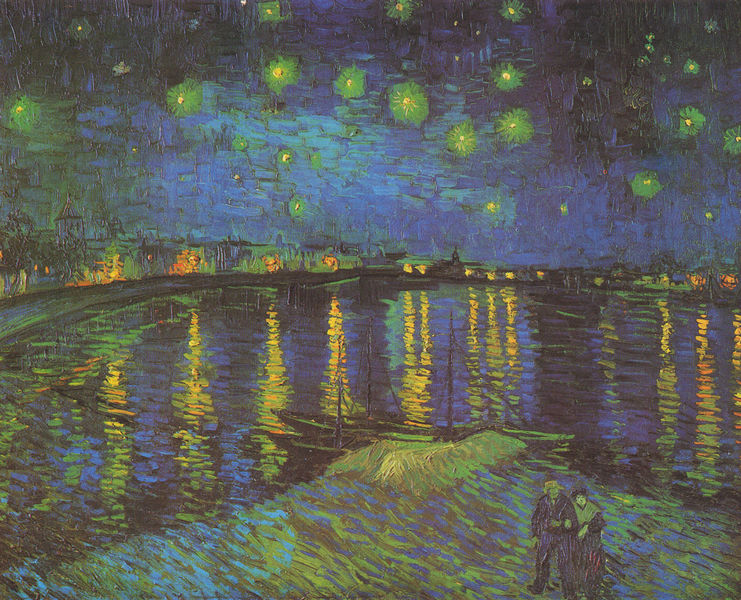
Titel: Sternennacht über der Rhône
Künstler: Vincent van Gogh
Standort: Paris
Institution: Musée d'Orsay
Schlagwörter: blau, dunkel, gemälde, himmel, mann, meer, schatten, wasser, weiß, aquarell, fluss, frauen, gelb, grün, impressionismus, kirchturm, landschaft, menschen, see, stadt, ufer, abend, fenster, frankreich, frau, hell, lampen, laterne, licht, lichter, männer, nacht, orange, paris, schwarz, türkis, haus, rot, tuch, rock, alt, mensch, spiegel, öl, horizont, häuser, spiegelung, gehen, gewässer, kirche, pastos, paar, leuchte, kontrast, boot, boote, nachthimmel, küste, schiff, schiffe, strand, welle, wellen, ruhe, düster, zwei, mast, abstrakt, dorf, lila, violett, linien, spazieren, van gogh, beleuchtung, hafen, kähne, seine, kai, masten, promenade, ölgemälde, seestück, wogen, impressionistisch, glanz, streifen, spiegeln, striche, abendstimmung, leuchten, reflexion, segelboote, ortschaft, pärchen, gogh, stern, spaziergang, expressionistisch, mole, reflexionen, wasseroberfläche, nachts, sterne, sternenhimmel, flanieren, vincent van gogh, schein, ehepaar, spiegelungen, spaziergänger, maste, schlendern, abendlicht, vincent, flecke, meerw, wasserspiegelungen, emotion, stadtsilouette, firmament, feuerwerk, van, komet, freiluft, meehr, gespachtelt, ehepar, funkeln, kometen, kap, spiegleung, türikis